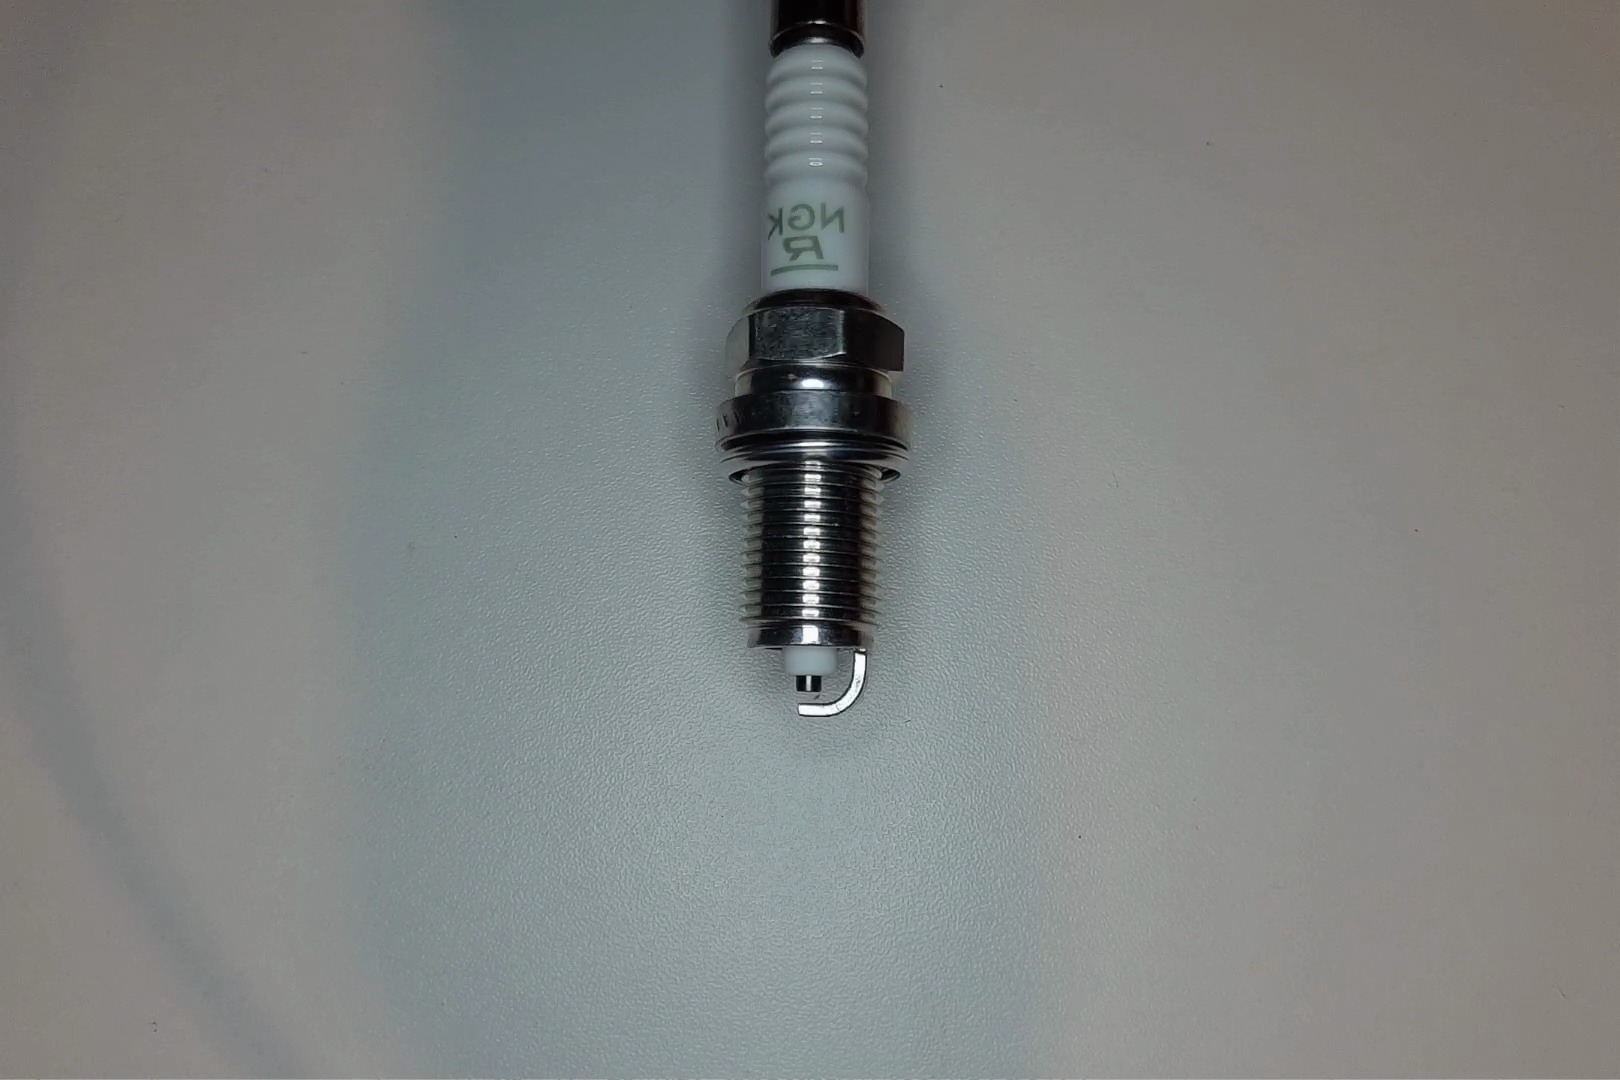
Label: normal